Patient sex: F
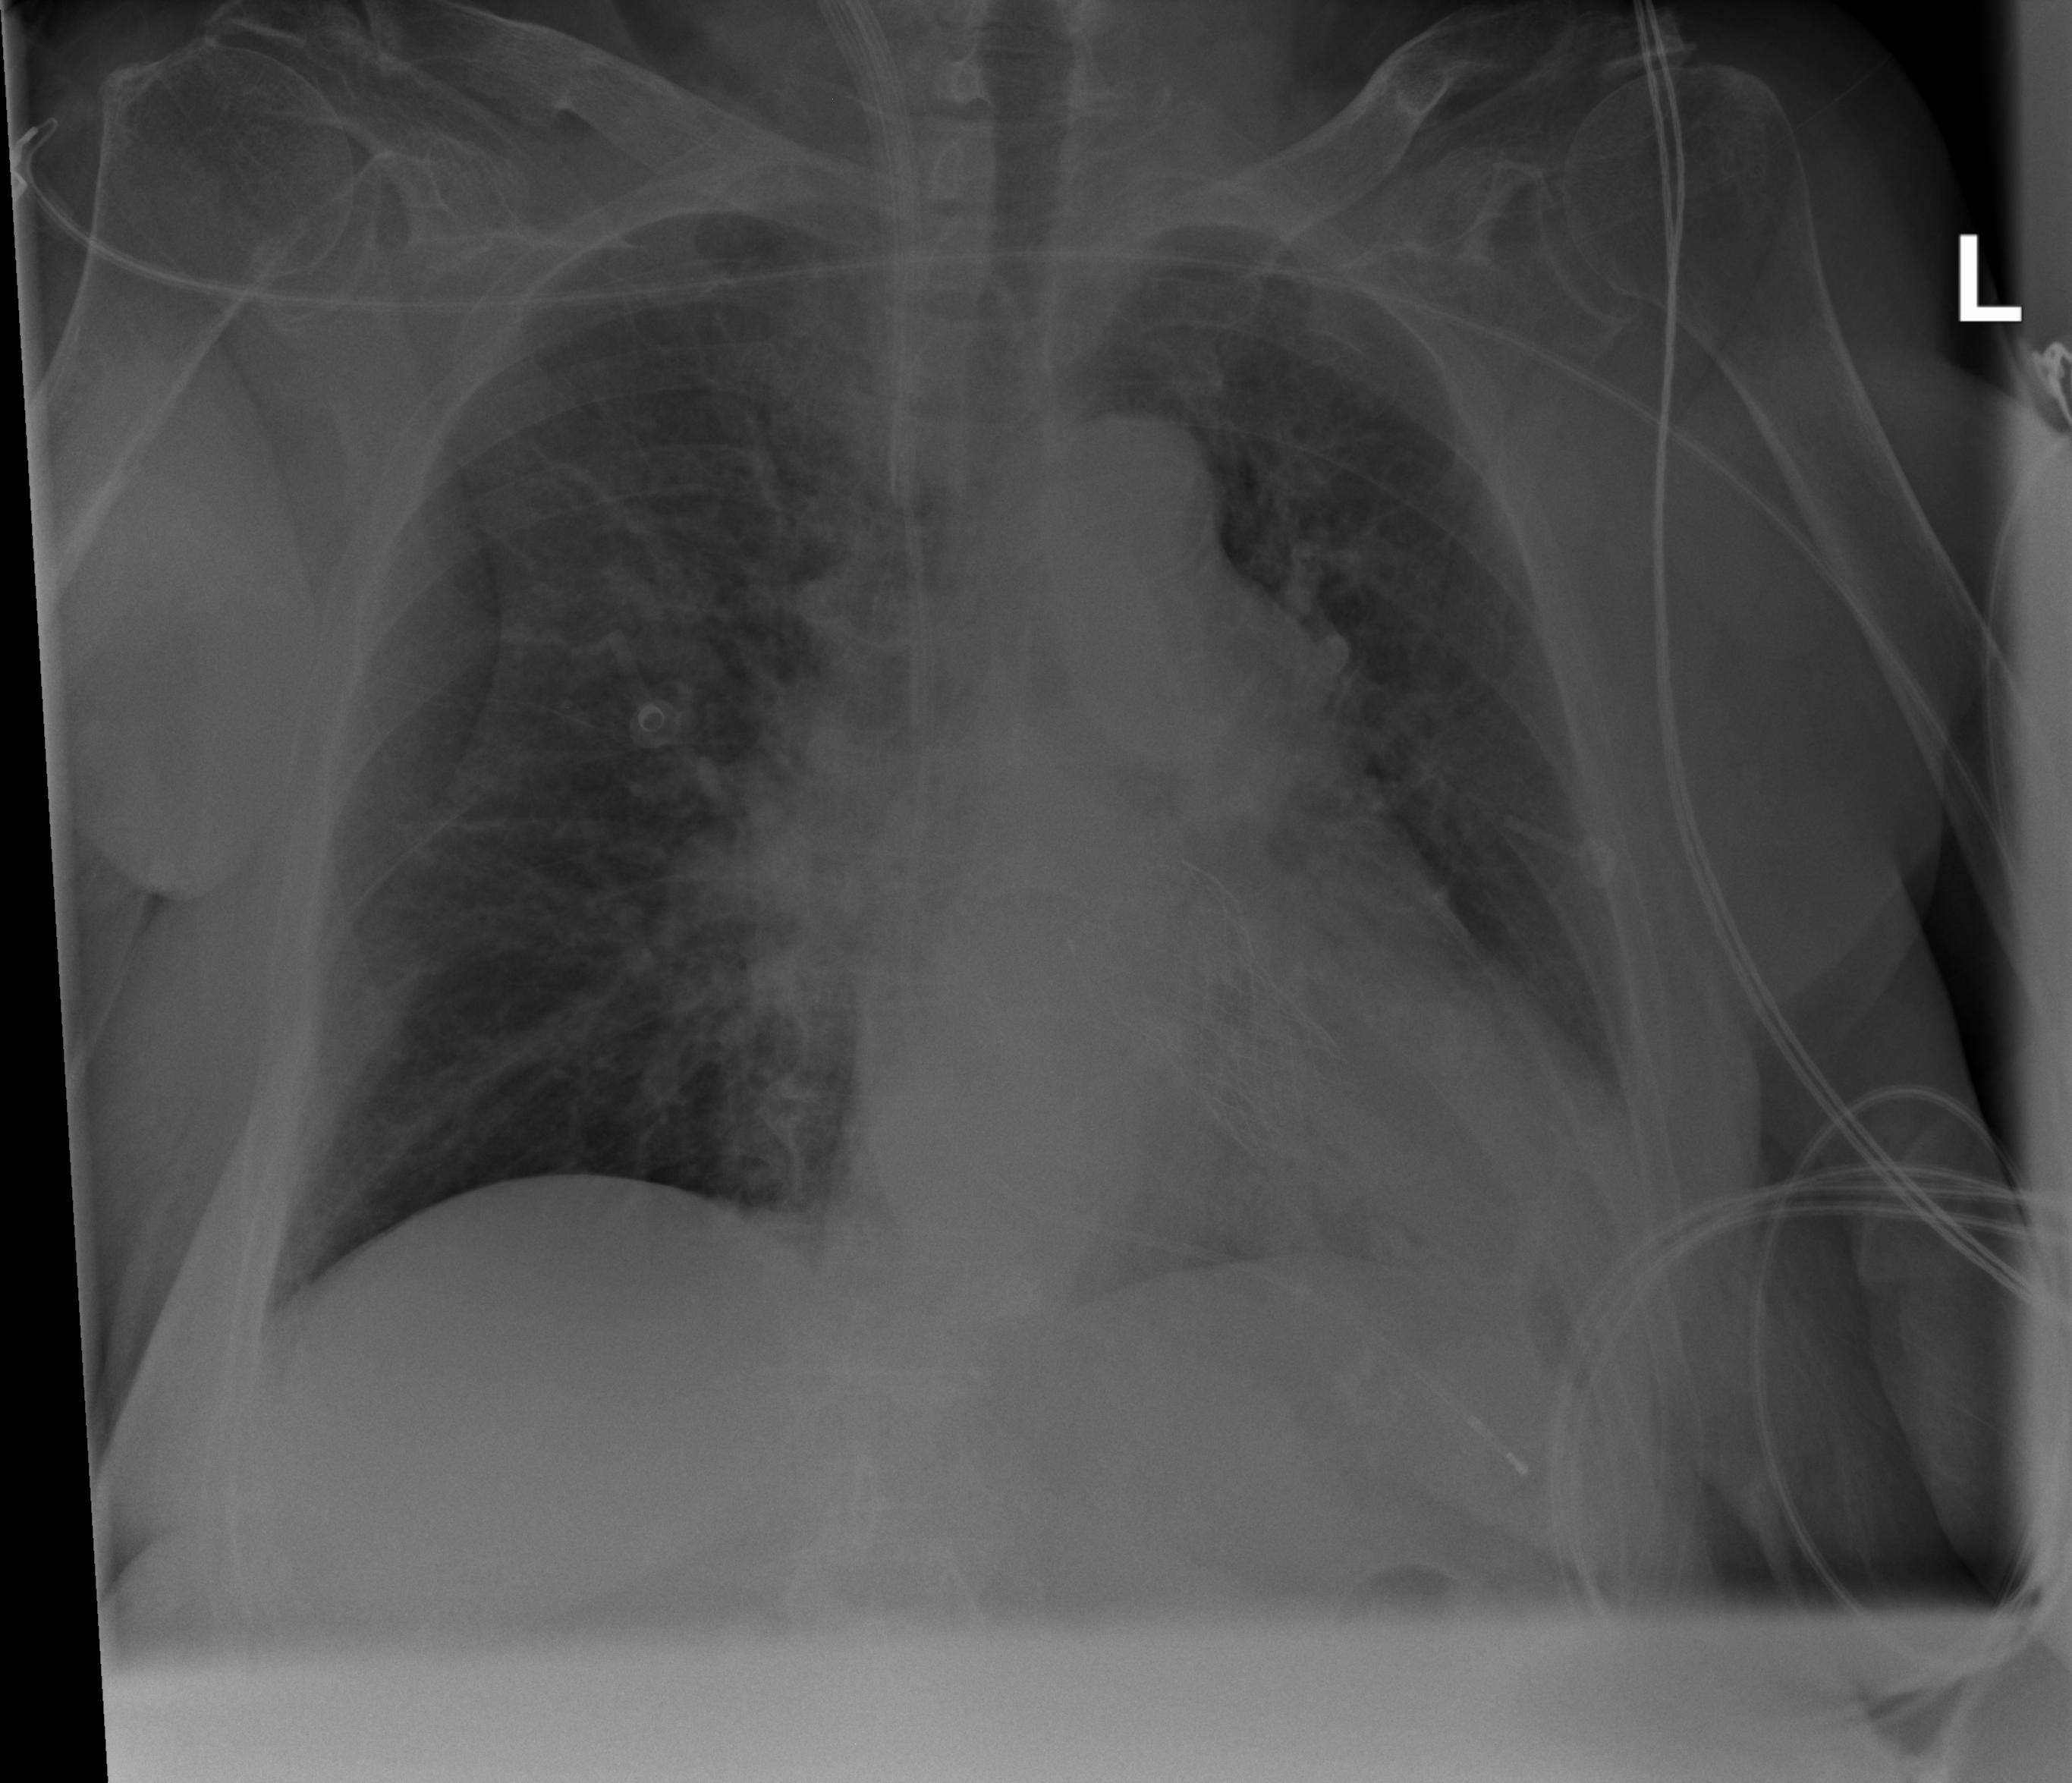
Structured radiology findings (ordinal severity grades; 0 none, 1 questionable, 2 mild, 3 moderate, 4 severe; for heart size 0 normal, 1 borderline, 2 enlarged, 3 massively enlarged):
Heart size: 2
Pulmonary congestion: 2
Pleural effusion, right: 0
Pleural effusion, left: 2
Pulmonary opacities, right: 0
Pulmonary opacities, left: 0
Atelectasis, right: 0
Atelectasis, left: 2